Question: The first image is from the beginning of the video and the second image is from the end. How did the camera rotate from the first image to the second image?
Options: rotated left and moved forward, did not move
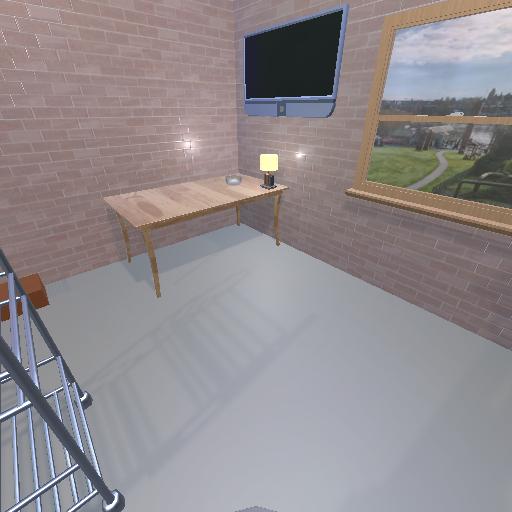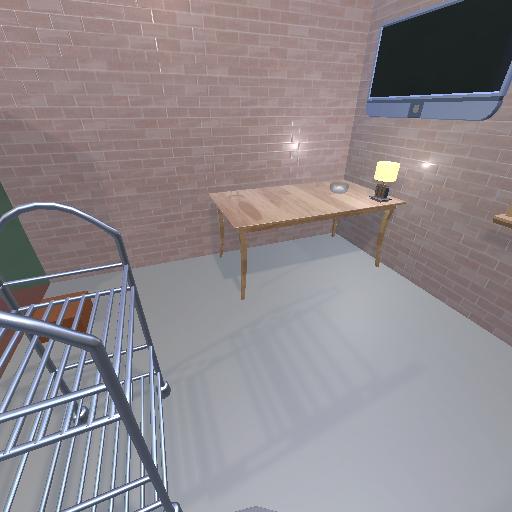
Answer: rotated left and moved forward